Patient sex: M
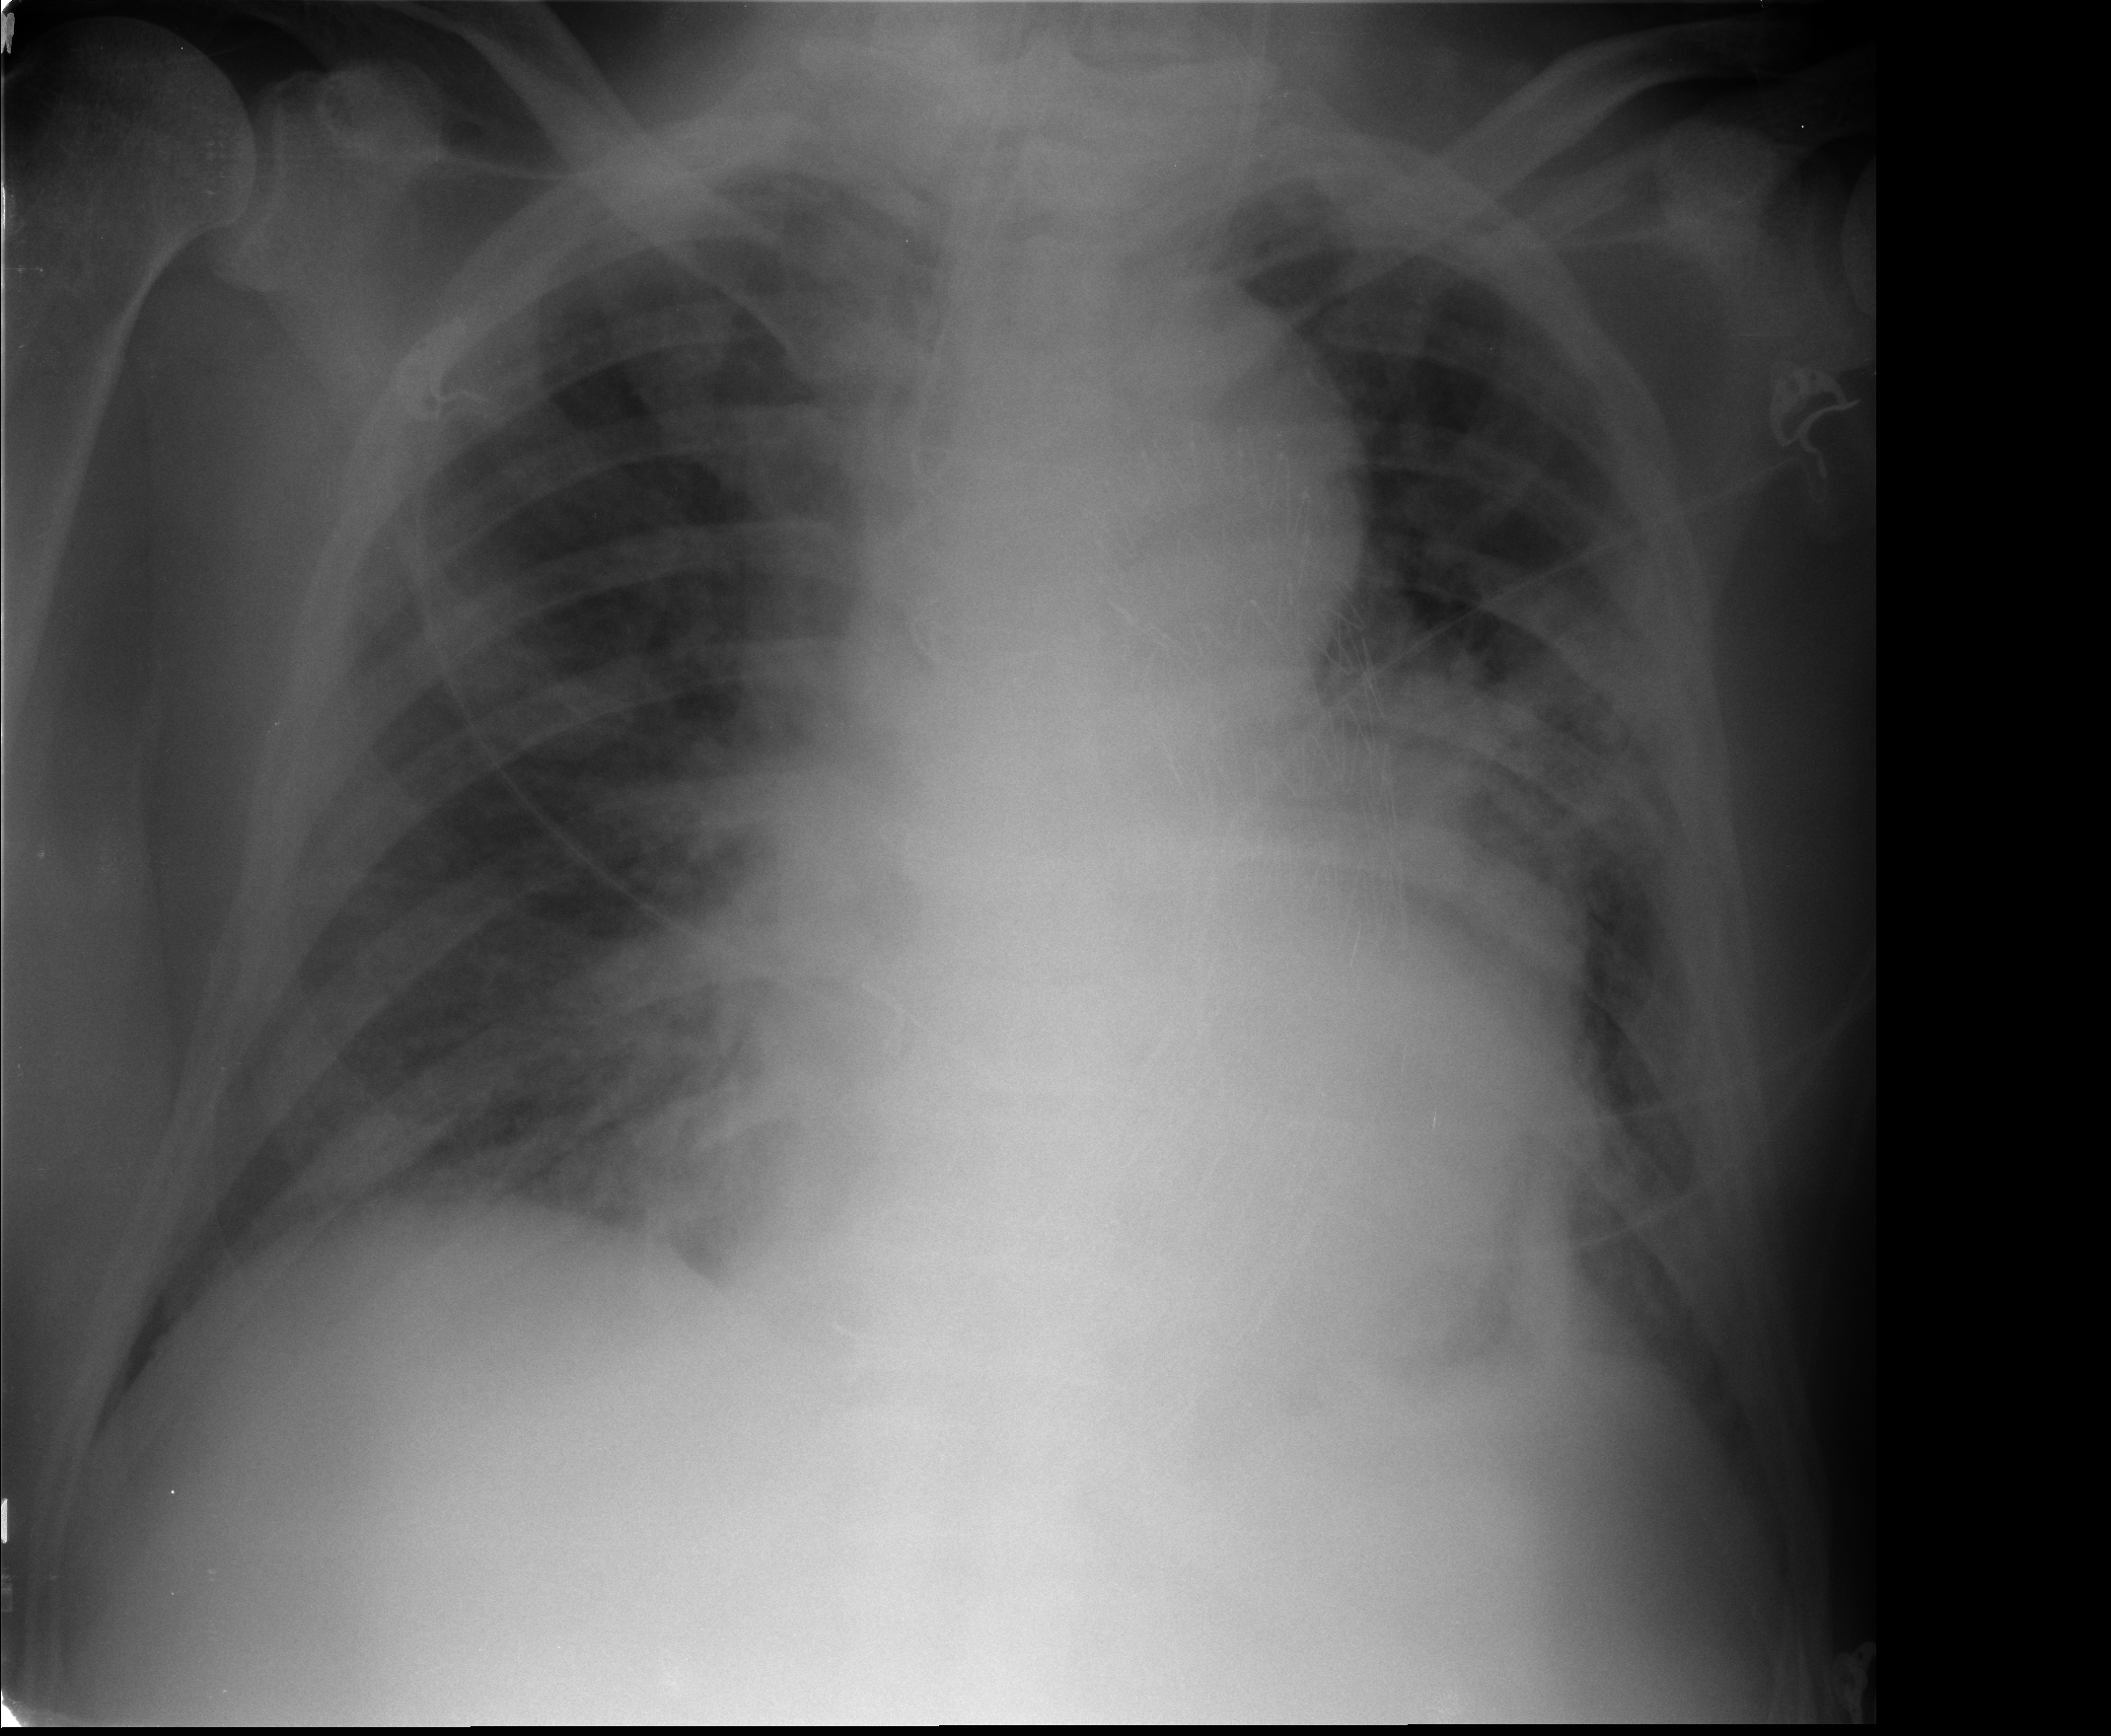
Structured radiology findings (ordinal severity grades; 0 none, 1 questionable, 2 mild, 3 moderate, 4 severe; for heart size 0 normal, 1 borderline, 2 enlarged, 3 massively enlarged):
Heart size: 2
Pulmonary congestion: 2
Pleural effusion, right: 1
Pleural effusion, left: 1
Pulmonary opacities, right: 2
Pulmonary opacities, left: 0
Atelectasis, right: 0
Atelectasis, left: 2